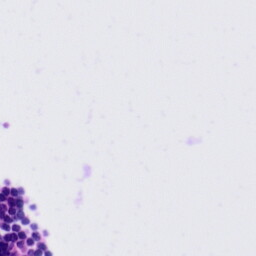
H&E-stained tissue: Tonsil